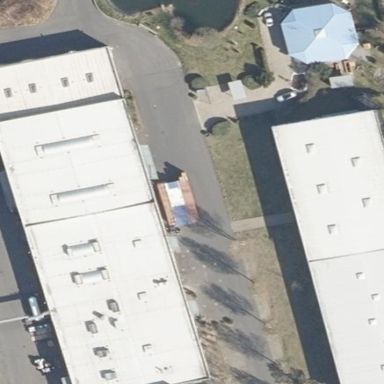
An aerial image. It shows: Industrial building with flat roof.